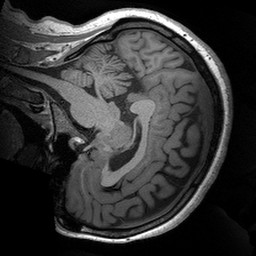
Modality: T1w
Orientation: sagittal
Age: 27
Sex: female
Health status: healthy
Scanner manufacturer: siemens
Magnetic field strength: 3 T
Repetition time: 2.53 s
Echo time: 0.00288 s